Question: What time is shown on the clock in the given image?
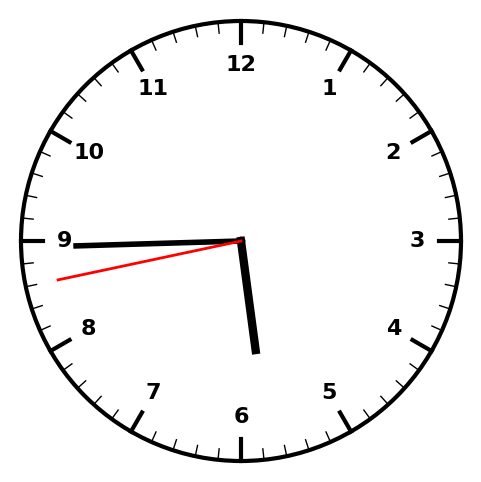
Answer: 05:44:43